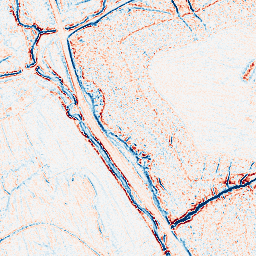
Category: edge_preserving
Decomposition family: bilateral
Decomposition parameters: d: 5
sigma_color: 25
sigma_space: 25
Upsampling method: linear_exact
Upsampling parameters: scale: 2
Upsampling scale: 2